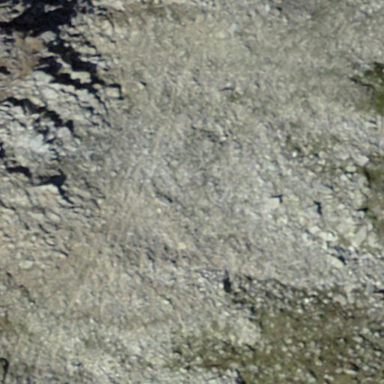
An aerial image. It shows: Scree landscape.